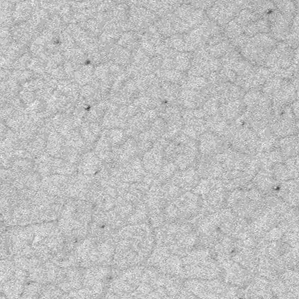
Label: frost